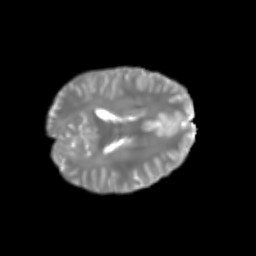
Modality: T2w
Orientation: axial
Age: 21
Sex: male
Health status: healthy